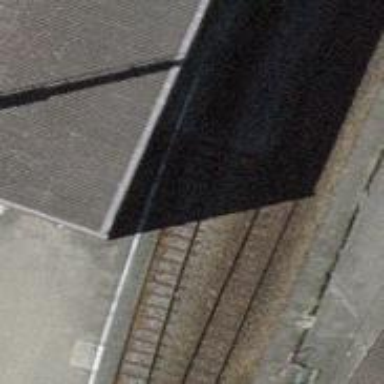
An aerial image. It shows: Railway yard with one track in service.